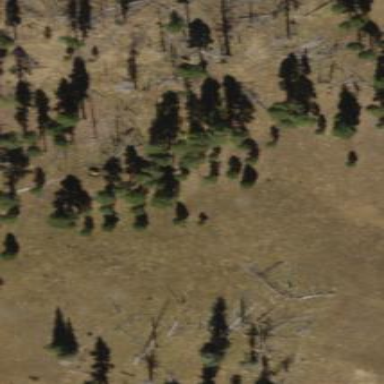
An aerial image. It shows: Evergreen woodland with needle-leaved trees.